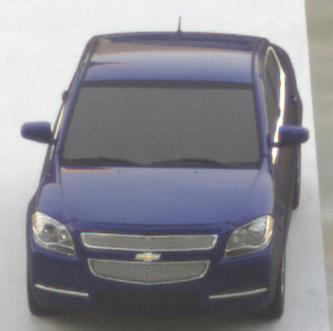
Make: Chevrolet
Model: Malibu 2.4
Detailed model: Malibu
Model produced from: 2012/07
Model produced until: 2014/08
Doors: 4
Color: blue
Road condition: dry road
Daytime: sunrise or sunset
Contrast: medium contrast